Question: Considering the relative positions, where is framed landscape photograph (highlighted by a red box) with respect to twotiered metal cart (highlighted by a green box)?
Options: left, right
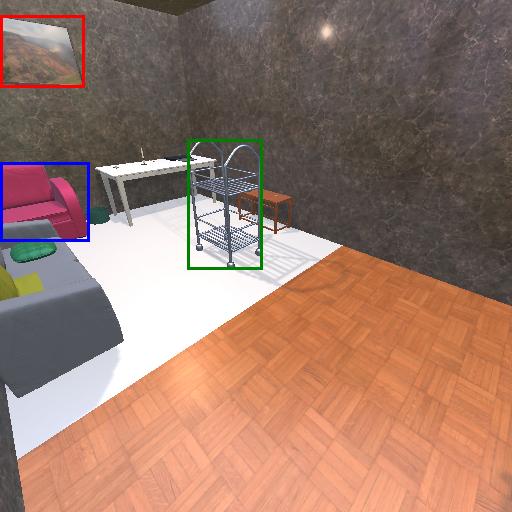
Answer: left